Question: I have simple kendo grid.
I would like to trigger create, save, etc buttons with external buttons outside of the grid columns.
See image for more informations.
How can i do it in Kendo Grid please?
Thanks for any advice.
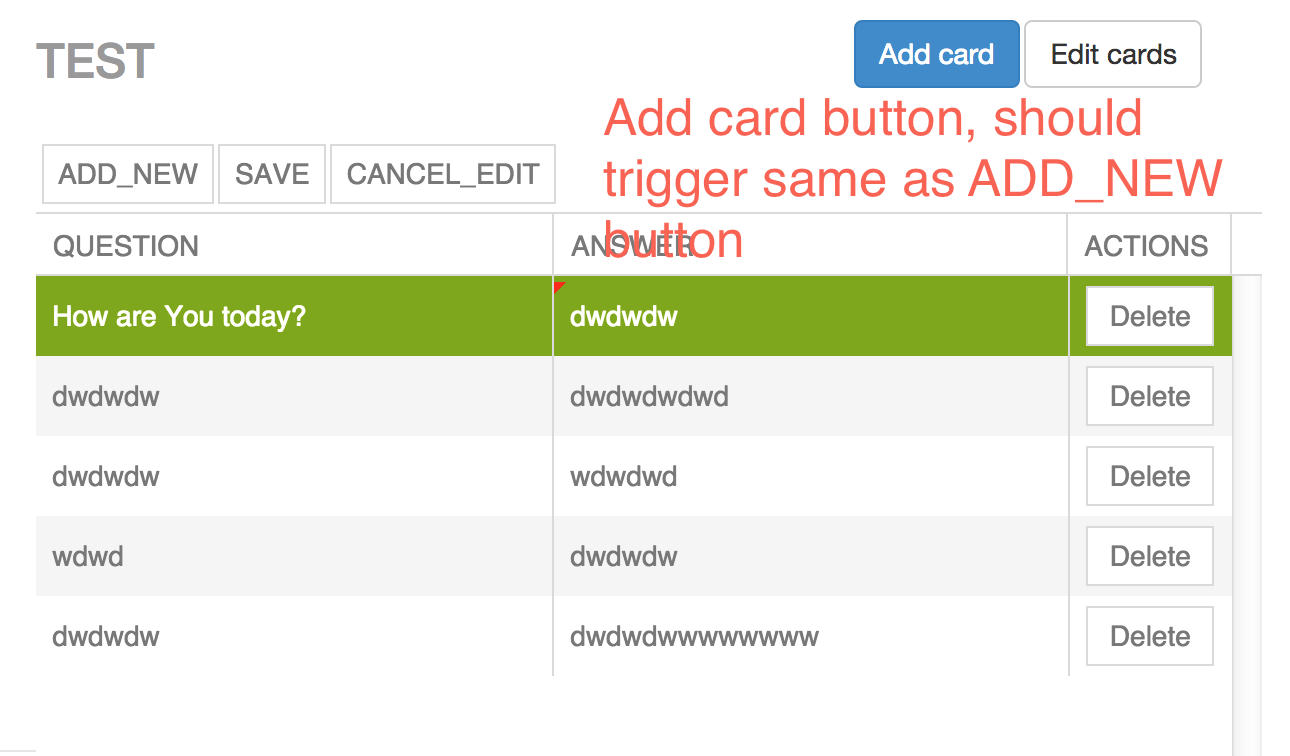
Answer: Try like this, For Add new item in grid,
'''
$('#btnAddCard').on('click', function () {
$('.k-grid-add').trigger('click');
});
'''